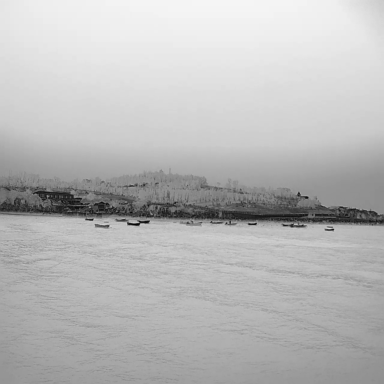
There are 13 bulk_carriers in the infrared image.